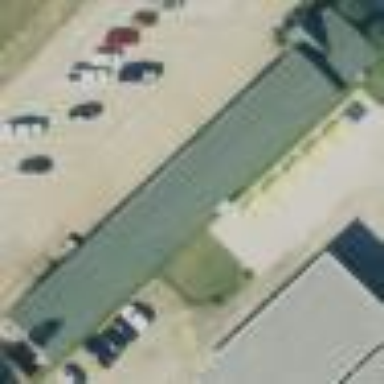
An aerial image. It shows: Car repair shop located in building.